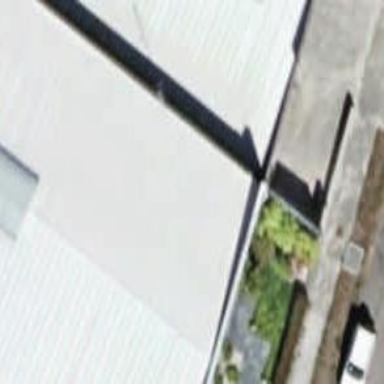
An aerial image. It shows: Warehouse building.